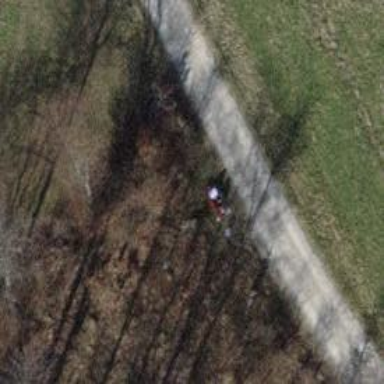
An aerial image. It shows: Red bench.